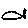
Label: fish